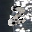
Label: 2